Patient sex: F
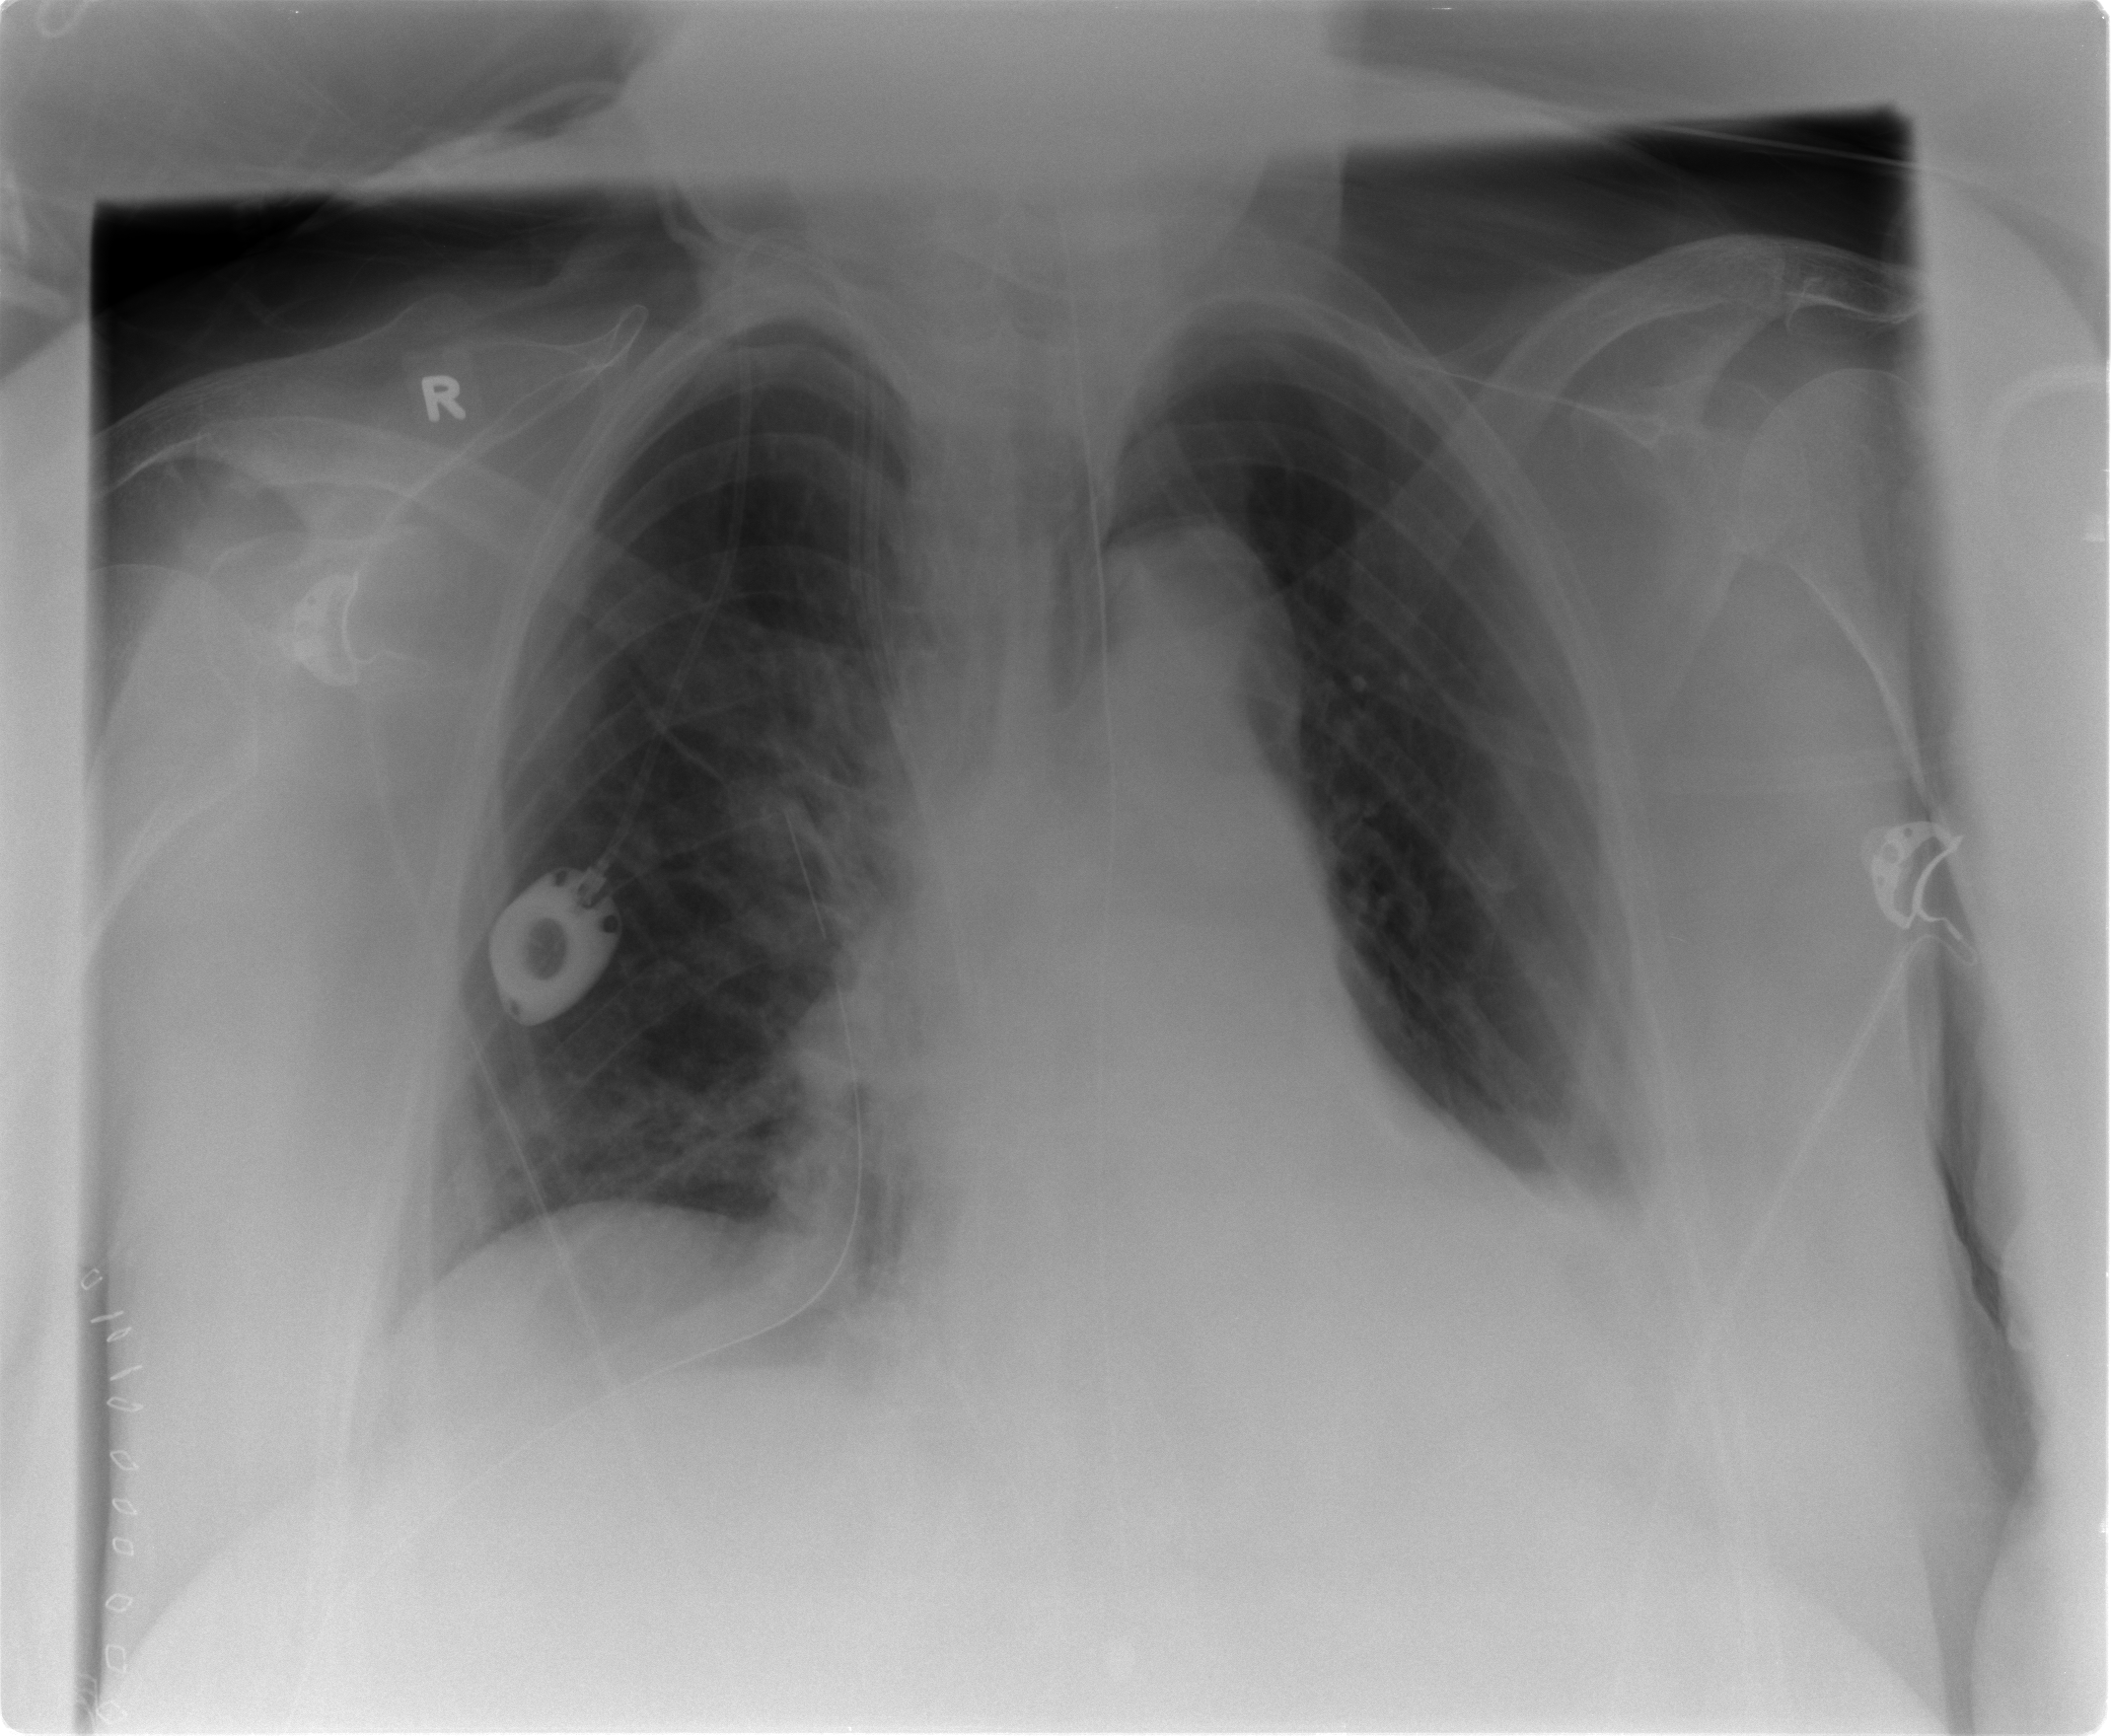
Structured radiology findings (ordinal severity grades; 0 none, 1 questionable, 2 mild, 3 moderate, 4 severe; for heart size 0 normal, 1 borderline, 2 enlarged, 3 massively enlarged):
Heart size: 0
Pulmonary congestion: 2
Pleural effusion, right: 0
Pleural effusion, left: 2
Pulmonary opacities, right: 1
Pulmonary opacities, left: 0
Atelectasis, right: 2
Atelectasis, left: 2